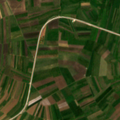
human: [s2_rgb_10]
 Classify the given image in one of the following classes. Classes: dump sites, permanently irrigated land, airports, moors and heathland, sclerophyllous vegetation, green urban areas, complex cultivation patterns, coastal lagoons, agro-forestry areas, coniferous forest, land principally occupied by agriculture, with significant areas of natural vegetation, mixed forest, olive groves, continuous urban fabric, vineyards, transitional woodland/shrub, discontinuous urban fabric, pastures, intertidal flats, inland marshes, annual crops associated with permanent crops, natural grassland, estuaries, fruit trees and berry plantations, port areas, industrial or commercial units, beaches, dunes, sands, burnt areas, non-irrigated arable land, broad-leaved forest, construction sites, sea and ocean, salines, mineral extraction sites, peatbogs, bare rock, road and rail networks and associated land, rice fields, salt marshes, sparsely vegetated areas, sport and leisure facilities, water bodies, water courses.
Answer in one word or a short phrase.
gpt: complex cultivation patterns